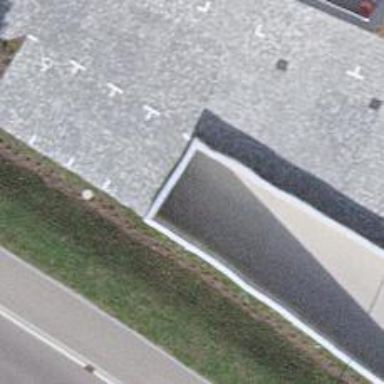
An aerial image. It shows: Parking entrance.